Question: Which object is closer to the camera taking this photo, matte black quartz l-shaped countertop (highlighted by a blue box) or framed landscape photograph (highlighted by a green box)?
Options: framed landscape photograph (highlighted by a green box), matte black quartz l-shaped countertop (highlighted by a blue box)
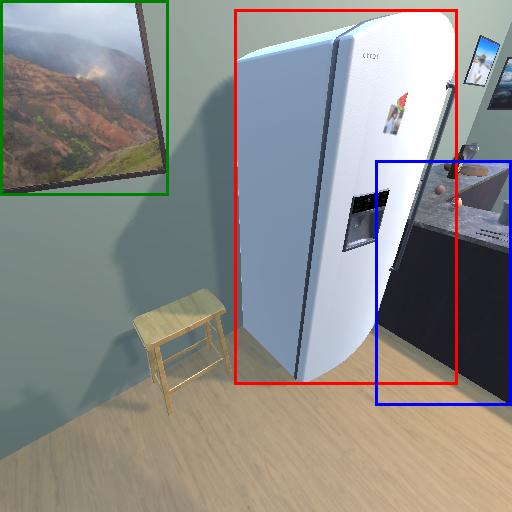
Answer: framed landscape photograph (highlighted by a green box)